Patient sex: F
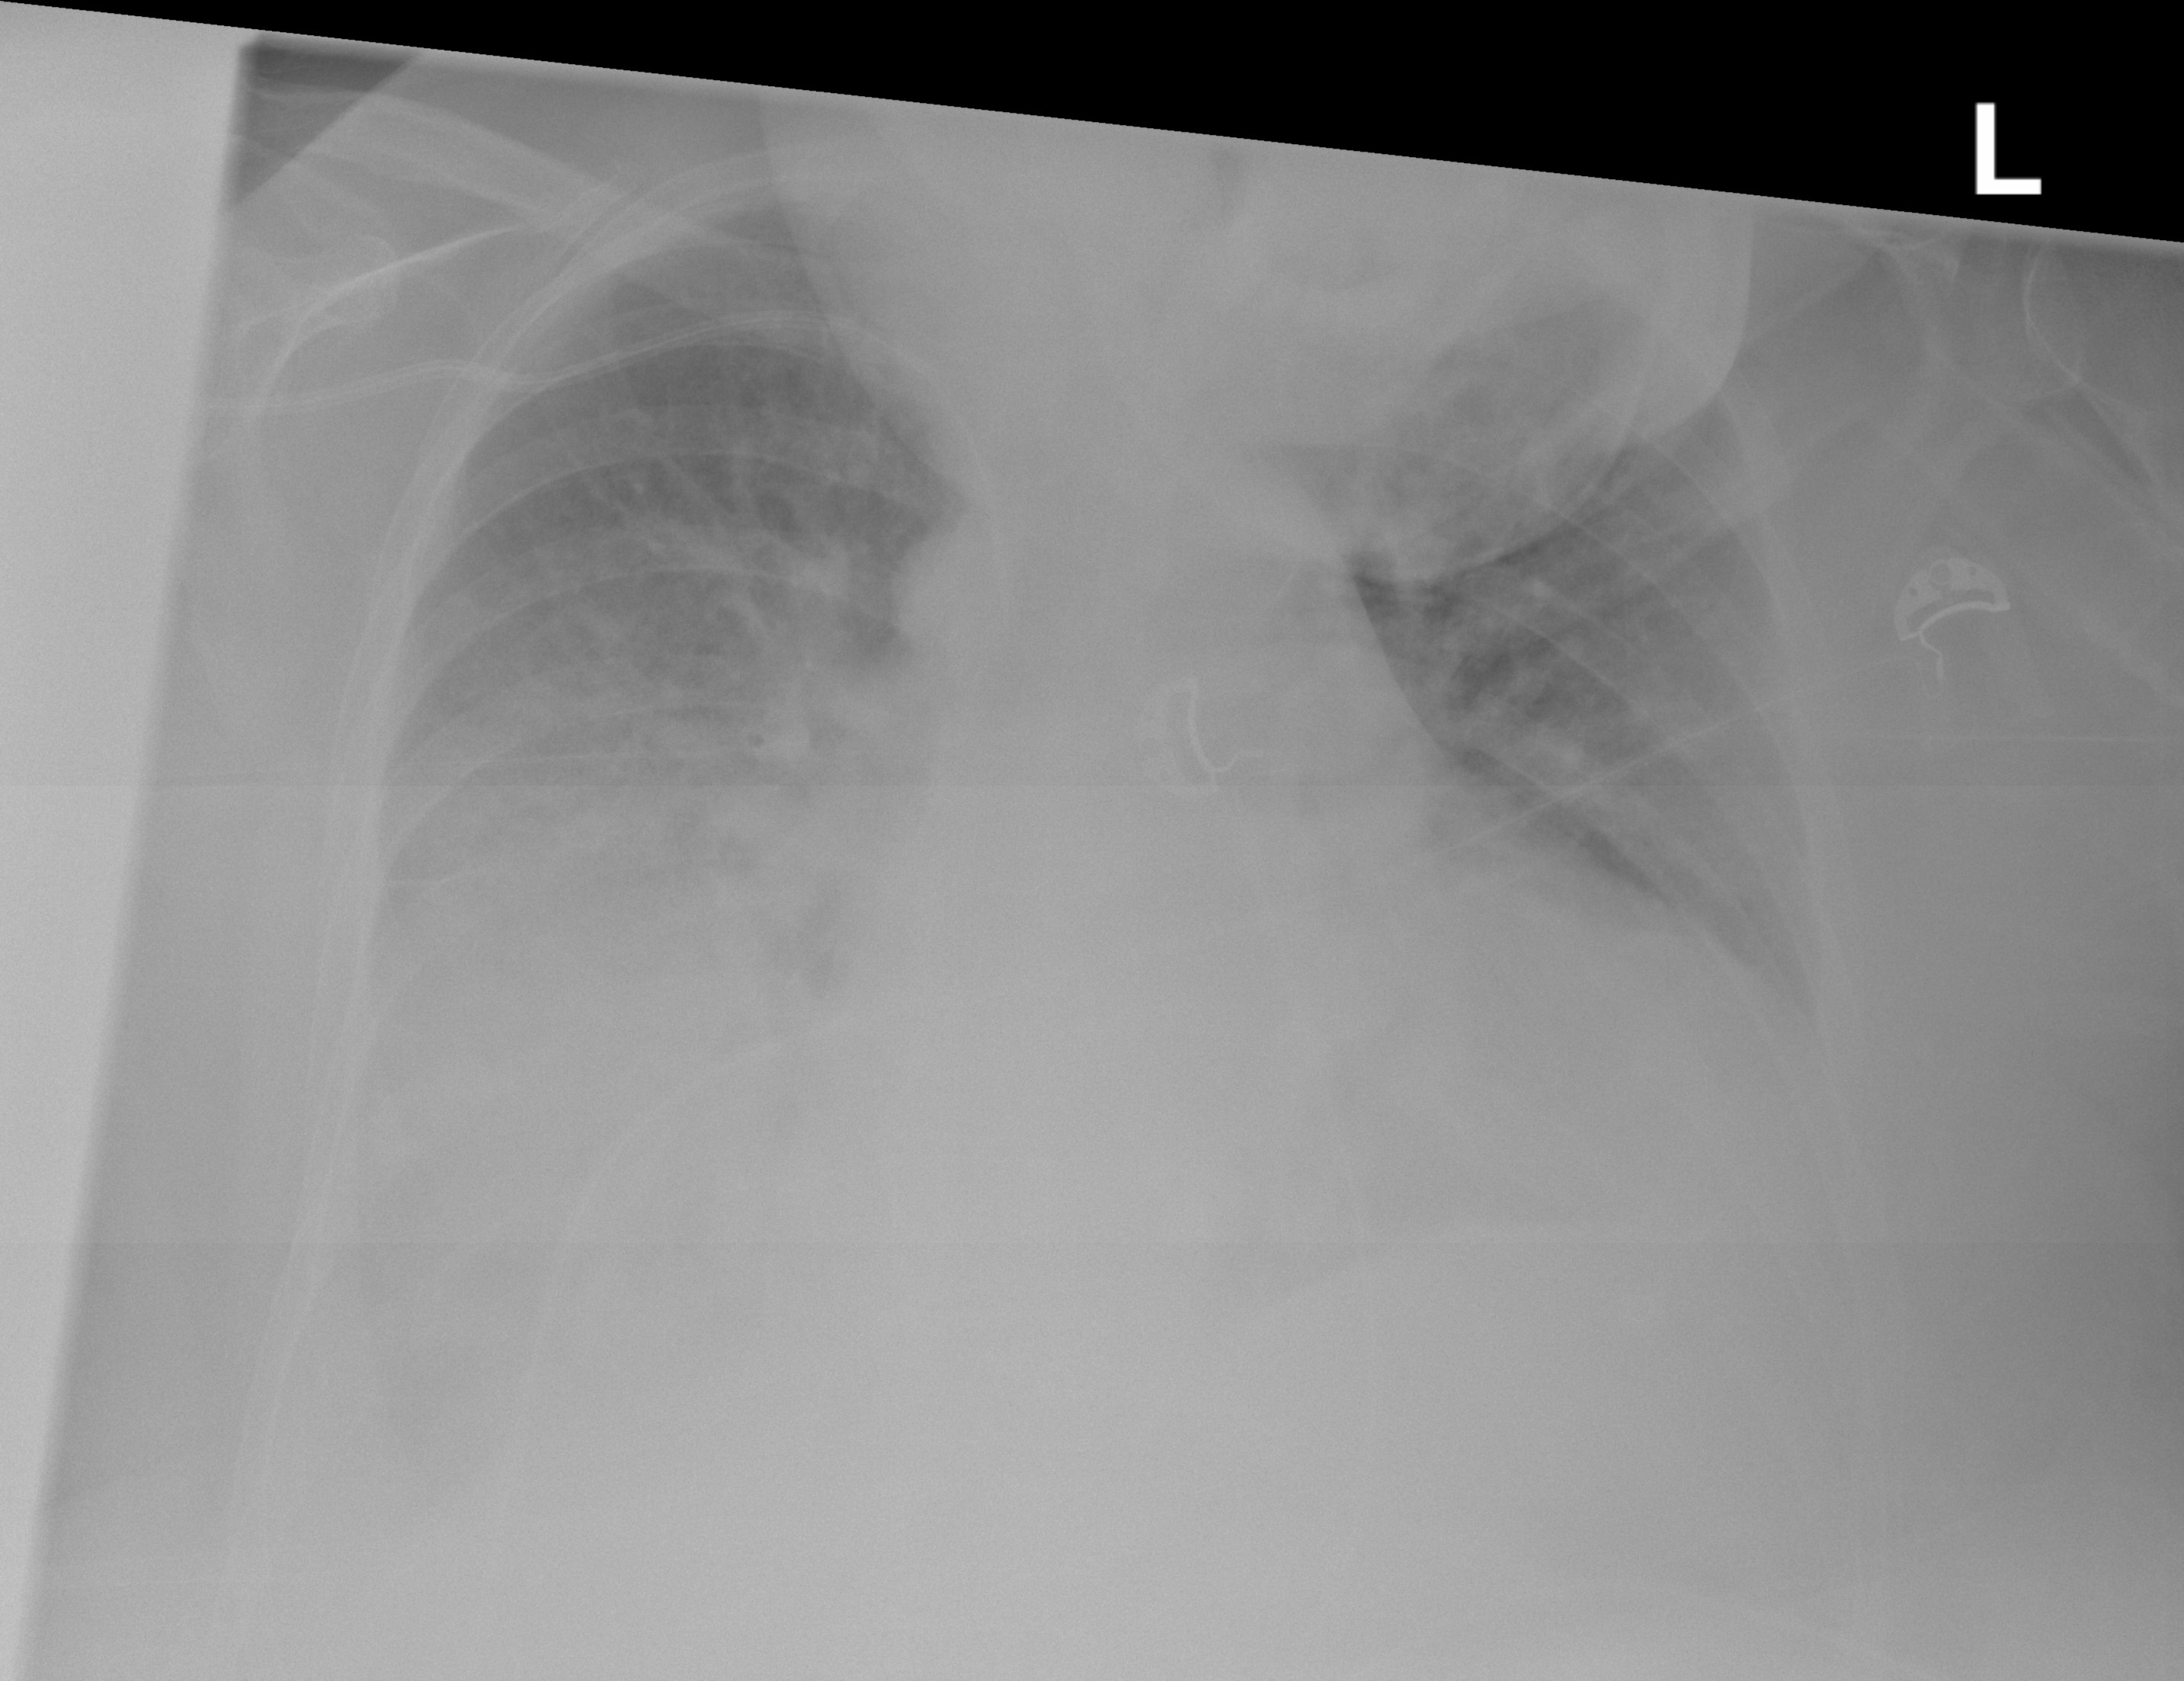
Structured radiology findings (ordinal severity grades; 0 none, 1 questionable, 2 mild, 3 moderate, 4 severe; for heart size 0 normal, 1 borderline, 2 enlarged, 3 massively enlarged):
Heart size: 2
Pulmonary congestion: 0
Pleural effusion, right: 3
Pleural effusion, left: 0
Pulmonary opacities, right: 2
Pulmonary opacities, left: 0
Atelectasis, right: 3
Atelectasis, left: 2